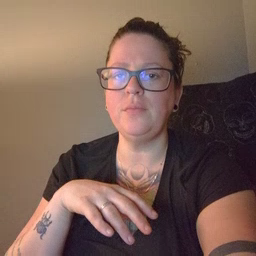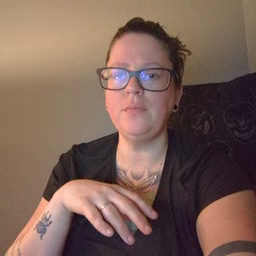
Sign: hair